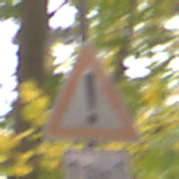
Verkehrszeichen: Gefahrenstelle
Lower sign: LaengeEinerStrecke2
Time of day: MorningAfternoon
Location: Outdoor (Nature)
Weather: Overcast
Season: Autumn
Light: Natural